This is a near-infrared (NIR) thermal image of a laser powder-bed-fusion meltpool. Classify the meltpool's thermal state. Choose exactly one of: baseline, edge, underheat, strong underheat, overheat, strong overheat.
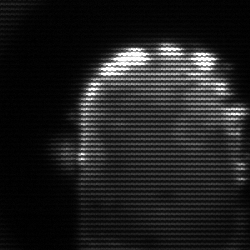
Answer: baseline